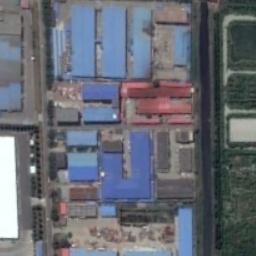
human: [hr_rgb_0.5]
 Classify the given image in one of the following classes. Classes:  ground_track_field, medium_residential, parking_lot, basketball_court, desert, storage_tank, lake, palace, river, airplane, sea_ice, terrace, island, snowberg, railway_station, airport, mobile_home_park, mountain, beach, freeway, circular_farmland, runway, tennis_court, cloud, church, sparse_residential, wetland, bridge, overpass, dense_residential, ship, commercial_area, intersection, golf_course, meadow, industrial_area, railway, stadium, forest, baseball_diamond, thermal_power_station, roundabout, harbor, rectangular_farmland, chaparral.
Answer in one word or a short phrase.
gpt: industrial_area